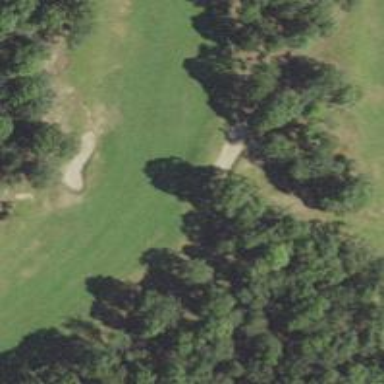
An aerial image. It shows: Golf hole.